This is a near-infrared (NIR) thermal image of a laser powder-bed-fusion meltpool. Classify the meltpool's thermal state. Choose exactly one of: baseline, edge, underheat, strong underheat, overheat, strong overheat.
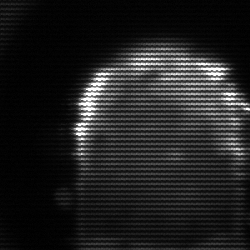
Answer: baseline